Question: So, I'm a little confused, I thought I understood the meaning of 'android:minSdkVersion', 'android:targetSdkVersion' and 'target' in project properties.
Right now I got these set to:
'''
android:minSdkVersion="7"
android:targetSdkVersion="13"
'''
And:
'''
target=android-15
'''
in 'project->properties->Android->Project Build Target'.
When I try to run this application application on a device with Android 2.3.3 installed, I see a red cross against the device name but the application runs fine on it none the less.

What am I missing? If I'm building against 15, how is it running on android-7? This confusion stated after I integrated AdMob into my app which states it require minimum SDK level 13.
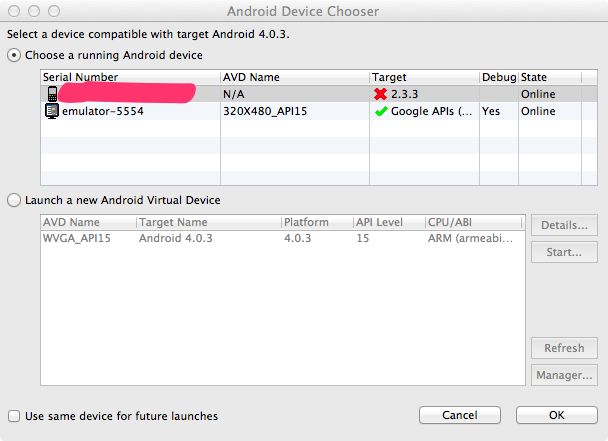
Answer: To describe one at a time:
- android:minSdkVersion helps Google Play filter apps for the user based on their device. For instance, with minSdkVersion="7", someone browsing with a device that only supports 6 won't see your app on Google Play, and thus won't download it, find it doesn't work, and leave a bad review :)- android:targetSdkVersion is a signal to the device about which version of the API your app was tested against. New behaviors are often available by default with new versions of the platform, for applications that target that version of the platform. For instance, by setting your targetSdkVersion to 11 or higher, you get an overflow menu in the ActionBar (for Honeycomb and up devices) instead of the "legacy menu button of shame".- project.properties target is a signal to your local build system regarding which version of the platform you should be compiling your code against. Generally it's best to just set this to whatever you have set for the targetSdkVersion.
> What am I missing? If I'm building against 15, how is it running on
android-7?
Android maintains backwards compatibility for just this reason. When you use API's that were added in version 15 of the platform, obviously they won't be there on a device running an an older device.
However, it's possible (and encouraged) to design your application in such a way as to take advantage of features added on new platforms, but "degrade gracefully" such that your application continues to run on older ones. There's an Android Training lesson on just this topic, called <URL>.